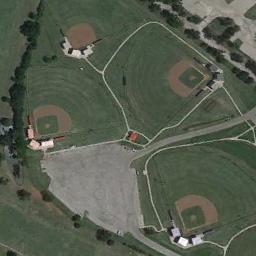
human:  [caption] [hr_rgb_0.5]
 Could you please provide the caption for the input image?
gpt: This baseball field looks like a semicircle with two white houses beside it .

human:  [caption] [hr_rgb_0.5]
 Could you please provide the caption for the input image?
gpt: There are four baseball diamonds in the middle of grass .

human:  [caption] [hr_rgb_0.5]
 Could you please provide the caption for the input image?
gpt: There are four baseball diamonds in the grass surrounded by the wasteland .

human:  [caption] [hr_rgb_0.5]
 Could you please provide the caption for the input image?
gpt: Four baseball diamonds of different sizes surrounded by some trees and some buildings beside .

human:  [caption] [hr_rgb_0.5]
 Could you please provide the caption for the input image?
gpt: Many trees are beside the four baseball diamonds .